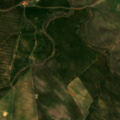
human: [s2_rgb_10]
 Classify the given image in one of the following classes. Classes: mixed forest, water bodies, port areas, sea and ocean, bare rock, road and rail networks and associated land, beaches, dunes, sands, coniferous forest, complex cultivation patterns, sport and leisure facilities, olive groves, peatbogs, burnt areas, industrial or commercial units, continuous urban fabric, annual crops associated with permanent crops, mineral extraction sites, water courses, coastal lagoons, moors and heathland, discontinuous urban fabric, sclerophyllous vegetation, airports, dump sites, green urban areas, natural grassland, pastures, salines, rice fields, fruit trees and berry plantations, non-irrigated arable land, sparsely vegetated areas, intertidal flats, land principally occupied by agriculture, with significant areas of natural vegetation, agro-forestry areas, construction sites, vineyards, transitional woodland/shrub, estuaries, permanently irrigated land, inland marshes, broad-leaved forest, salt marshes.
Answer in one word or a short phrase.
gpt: non-irrigated arable land